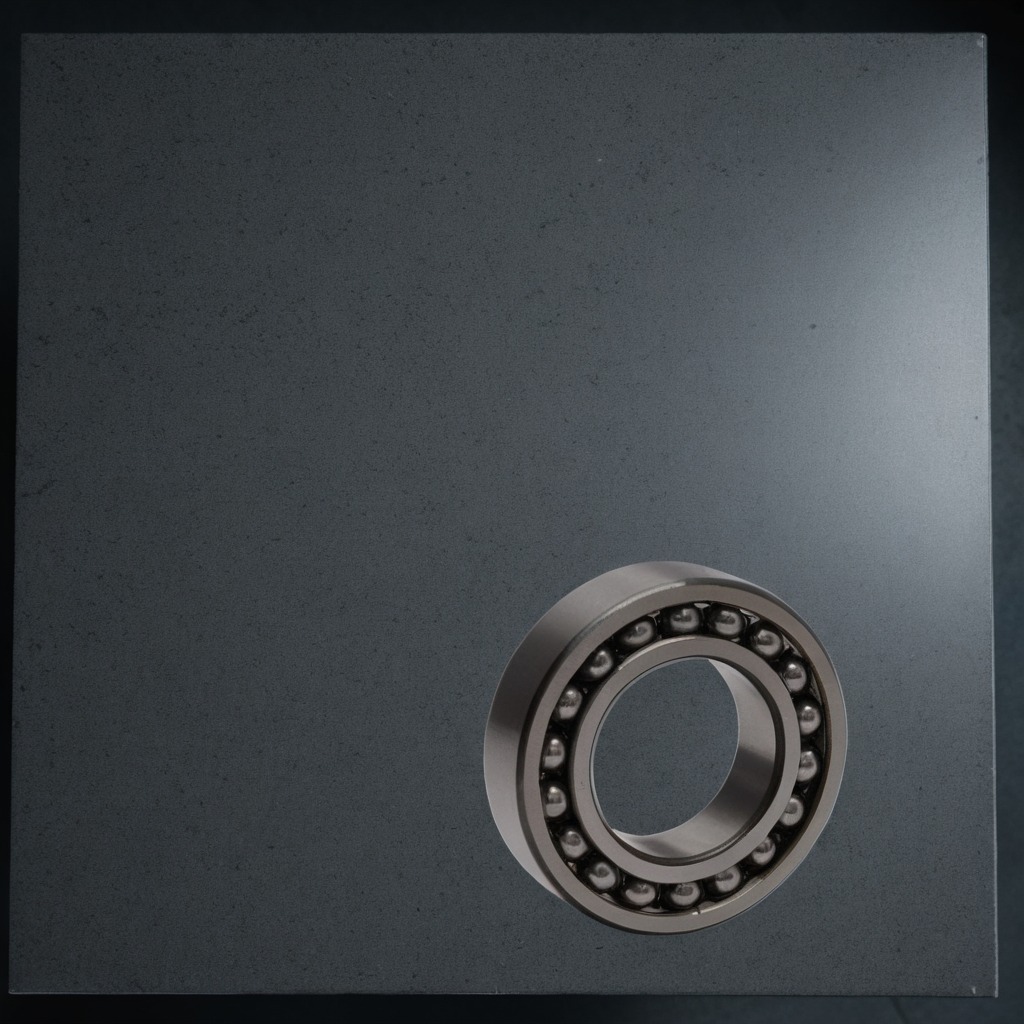
A metal ball bearing is lying on the clean granite table inside a workshop at night.